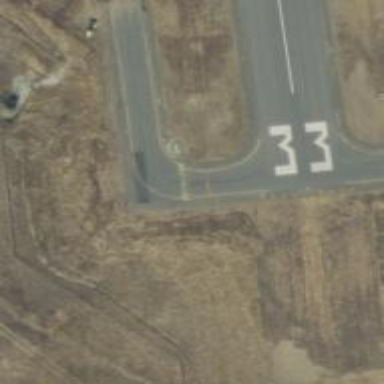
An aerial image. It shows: Image of taxiway at airport.